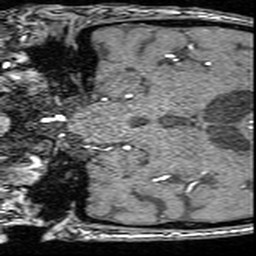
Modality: angio
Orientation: coronal
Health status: ill
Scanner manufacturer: siemens
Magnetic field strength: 3 T
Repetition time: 0.022 s
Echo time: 0.00395 s